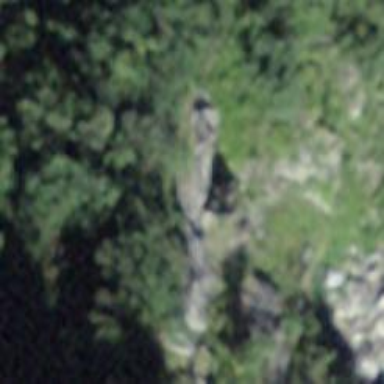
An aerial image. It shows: Cliff in nature.